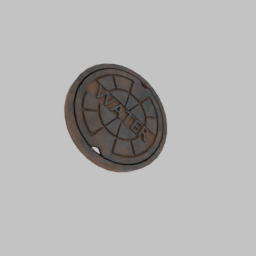
Label: mechanical